Question: I have a scenario, that if i check one check box the other should be unchecked.
I am using JSF.
'''
<p:dataTable>
<p:column headerText="PAID">
<p:selectBooleanCheckbox value="#{bean.paid}" />
</p:column>
<p:column headerText="NOT PAID">
<p:selectBooleanCheckbox value="#{bean.notPaid}"/>
</p:column>
</p:dataTable>
'''

How can i achieve this!
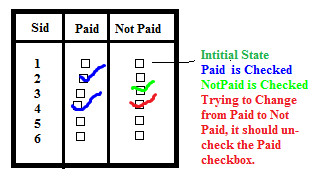
Answer: <URL> had worked .
I tried with the same approach but with '<p:selectBooleanCheckbox>'.
'''
<p:column id="paid" headerText="Paid">
<p:selectBooleanCheckbox id="paidCheckBox" value="#{bean.paid}">
<p:ajax update="notPaidCheckBox" listener="#{bean.onPaidStatusChange}" />
</p:selectBooleanCheckbox>
</p:column>
<p:column id="notPaid" headerText="NotPaid">
<p:selectBooleanCheckbox id="notPaidCheckBox" value="#{bean.notPaid}">
<p:ajax update="paidCheckBox" listener="#{bean.onNotPaidStatusChange}" />
</p:selectBooleanCheckbox>
</p:column>
@ManagedBean(name="bean")
@SessionScoped
public class Bean {
private boolean paid;
private boolean notpaid;
@PostConstruct
public void Bean() {
this.paid= true;
}
public void onPaidStatusChange() {
if (paid) notpaid= false;
}
public void onNotPaidStatusChange() {
if (notpaid) paid= false;
}
}
'''
This worked Fine. 'Thanks for Mr.J4mes approach ;-)'